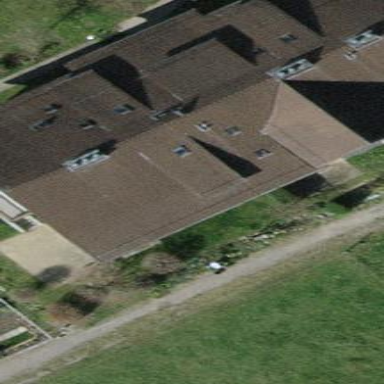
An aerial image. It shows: View of roof of building.